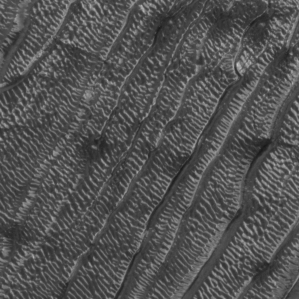
Label: frost